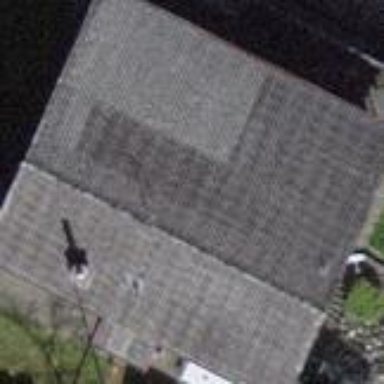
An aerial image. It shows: Simple house.